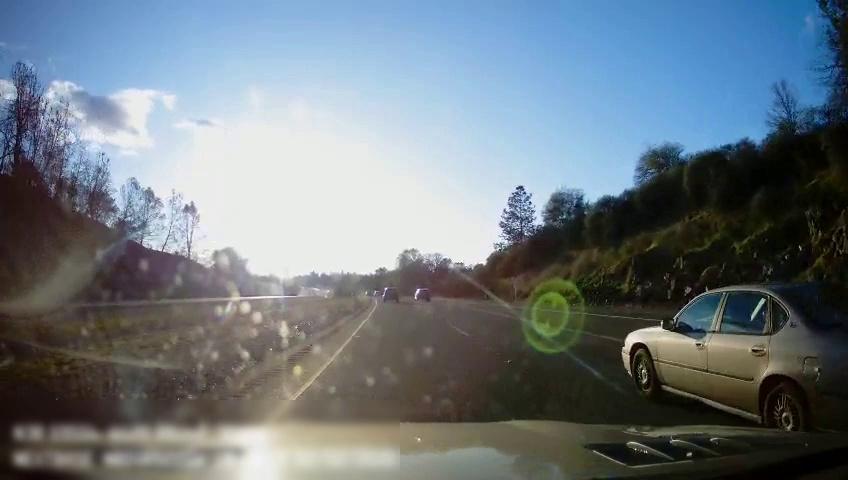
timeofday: Day
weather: Sunny
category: Drivable Space
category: Drivable Space
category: Vehicles | SUV
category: Vehicles | Car
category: Vehicles | Car
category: Lanes | Current Lane
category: Lanes | Current Lane
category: Lanes | Alternate Lane
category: Lanes | Alternate Lane
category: Traffic | Signs